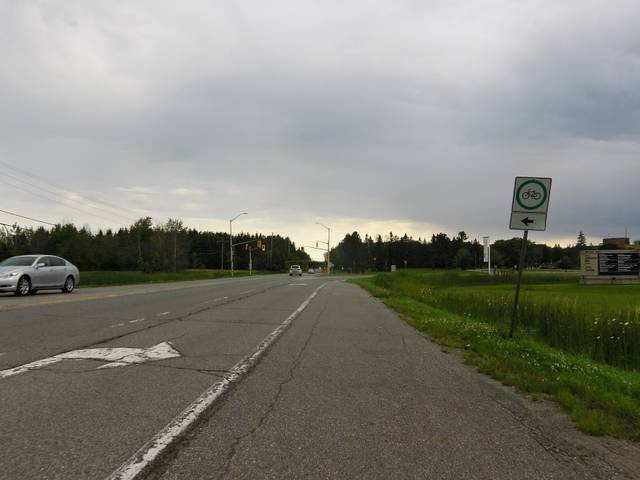
Region: Canada
Coordinates: 45.346, -75.879